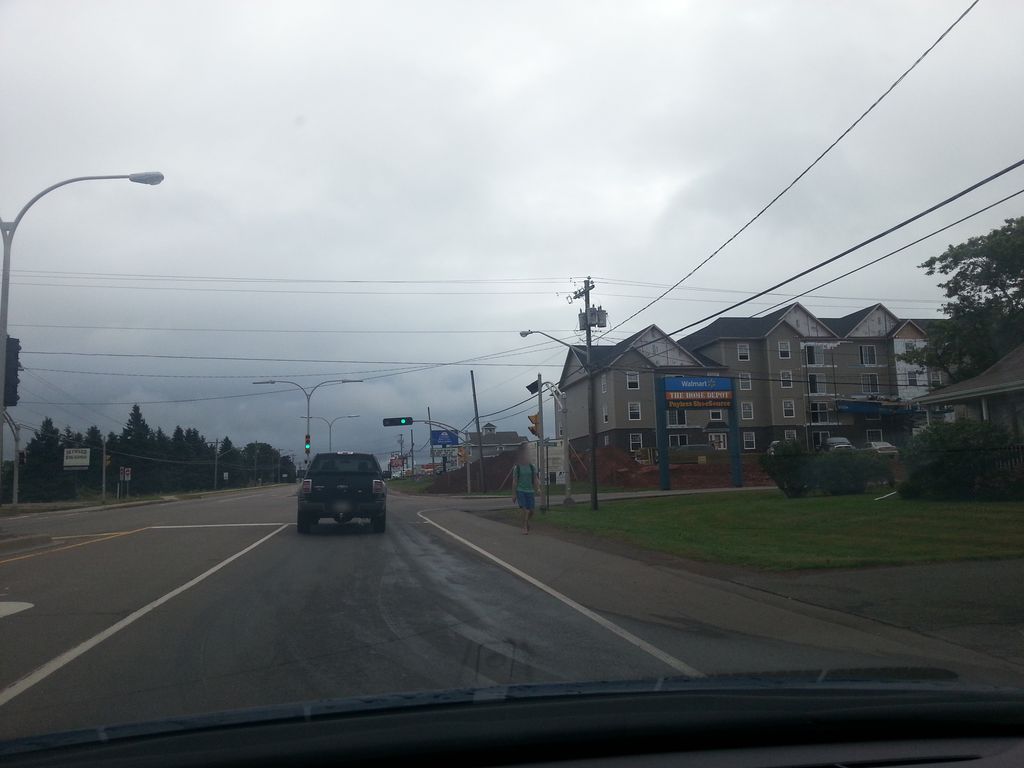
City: charlottetown